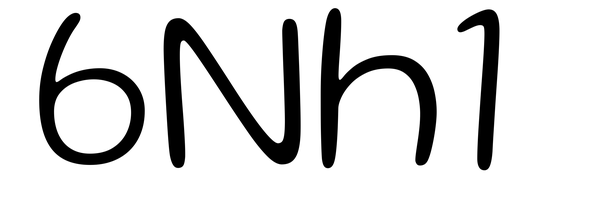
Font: Gluten_ExtraLight